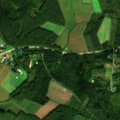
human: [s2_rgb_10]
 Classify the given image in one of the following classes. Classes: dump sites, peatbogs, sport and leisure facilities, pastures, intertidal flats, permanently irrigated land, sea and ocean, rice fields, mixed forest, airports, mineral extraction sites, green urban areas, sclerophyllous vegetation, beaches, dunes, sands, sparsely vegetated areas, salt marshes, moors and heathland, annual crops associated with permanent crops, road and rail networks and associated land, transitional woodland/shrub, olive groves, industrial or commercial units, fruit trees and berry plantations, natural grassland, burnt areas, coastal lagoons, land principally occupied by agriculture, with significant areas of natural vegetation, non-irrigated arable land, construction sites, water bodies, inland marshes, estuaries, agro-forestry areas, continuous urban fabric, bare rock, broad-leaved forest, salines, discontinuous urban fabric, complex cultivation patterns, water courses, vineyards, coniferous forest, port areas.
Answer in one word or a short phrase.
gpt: non-irrigated arable land, land principally occupied by agriculture, with significant areas of natural vegetation, coniferous forest, mixed forest, transitional woodland/shrub